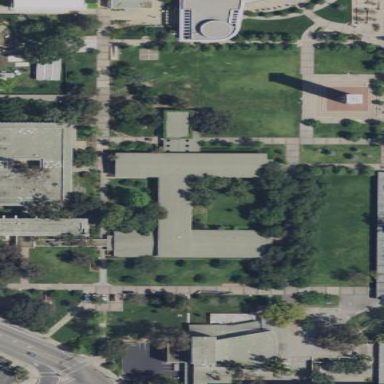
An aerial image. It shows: View of university building.